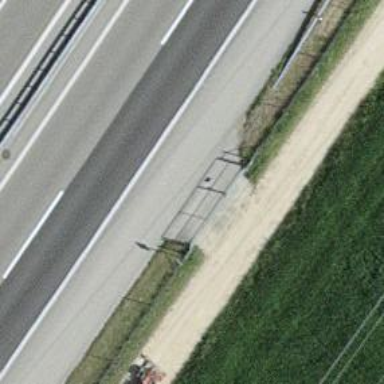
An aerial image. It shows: Gate.